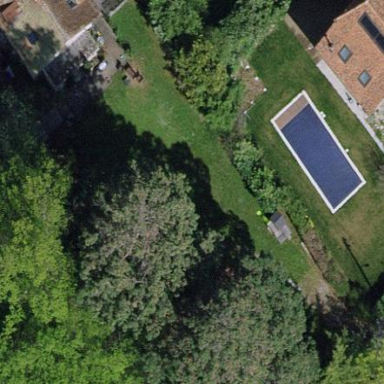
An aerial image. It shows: Garden surrounded by fence.